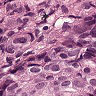
Metastatic tissue present: yes